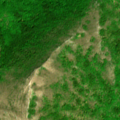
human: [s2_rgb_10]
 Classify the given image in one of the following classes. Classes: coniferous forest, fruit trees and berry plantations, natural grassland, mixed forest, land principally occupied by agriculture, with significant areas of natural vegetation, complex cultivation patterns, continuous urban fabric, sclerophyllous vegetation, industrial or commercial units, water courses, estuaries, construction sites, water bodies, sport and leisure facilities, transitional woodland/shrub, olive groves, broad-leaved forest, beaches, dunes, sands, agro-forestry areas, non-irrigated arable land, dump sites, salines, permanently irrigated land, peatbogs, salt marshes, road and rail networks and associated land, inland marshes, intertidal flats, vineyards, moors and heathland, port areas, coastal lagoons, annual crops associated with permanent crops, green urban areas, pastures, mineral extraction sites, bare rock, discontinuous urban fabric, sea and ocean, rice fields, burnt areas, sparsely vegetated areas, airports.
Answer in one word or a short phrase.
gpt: broad-leaved forest, natural grassland, transitional woodland/shrub